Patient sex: F
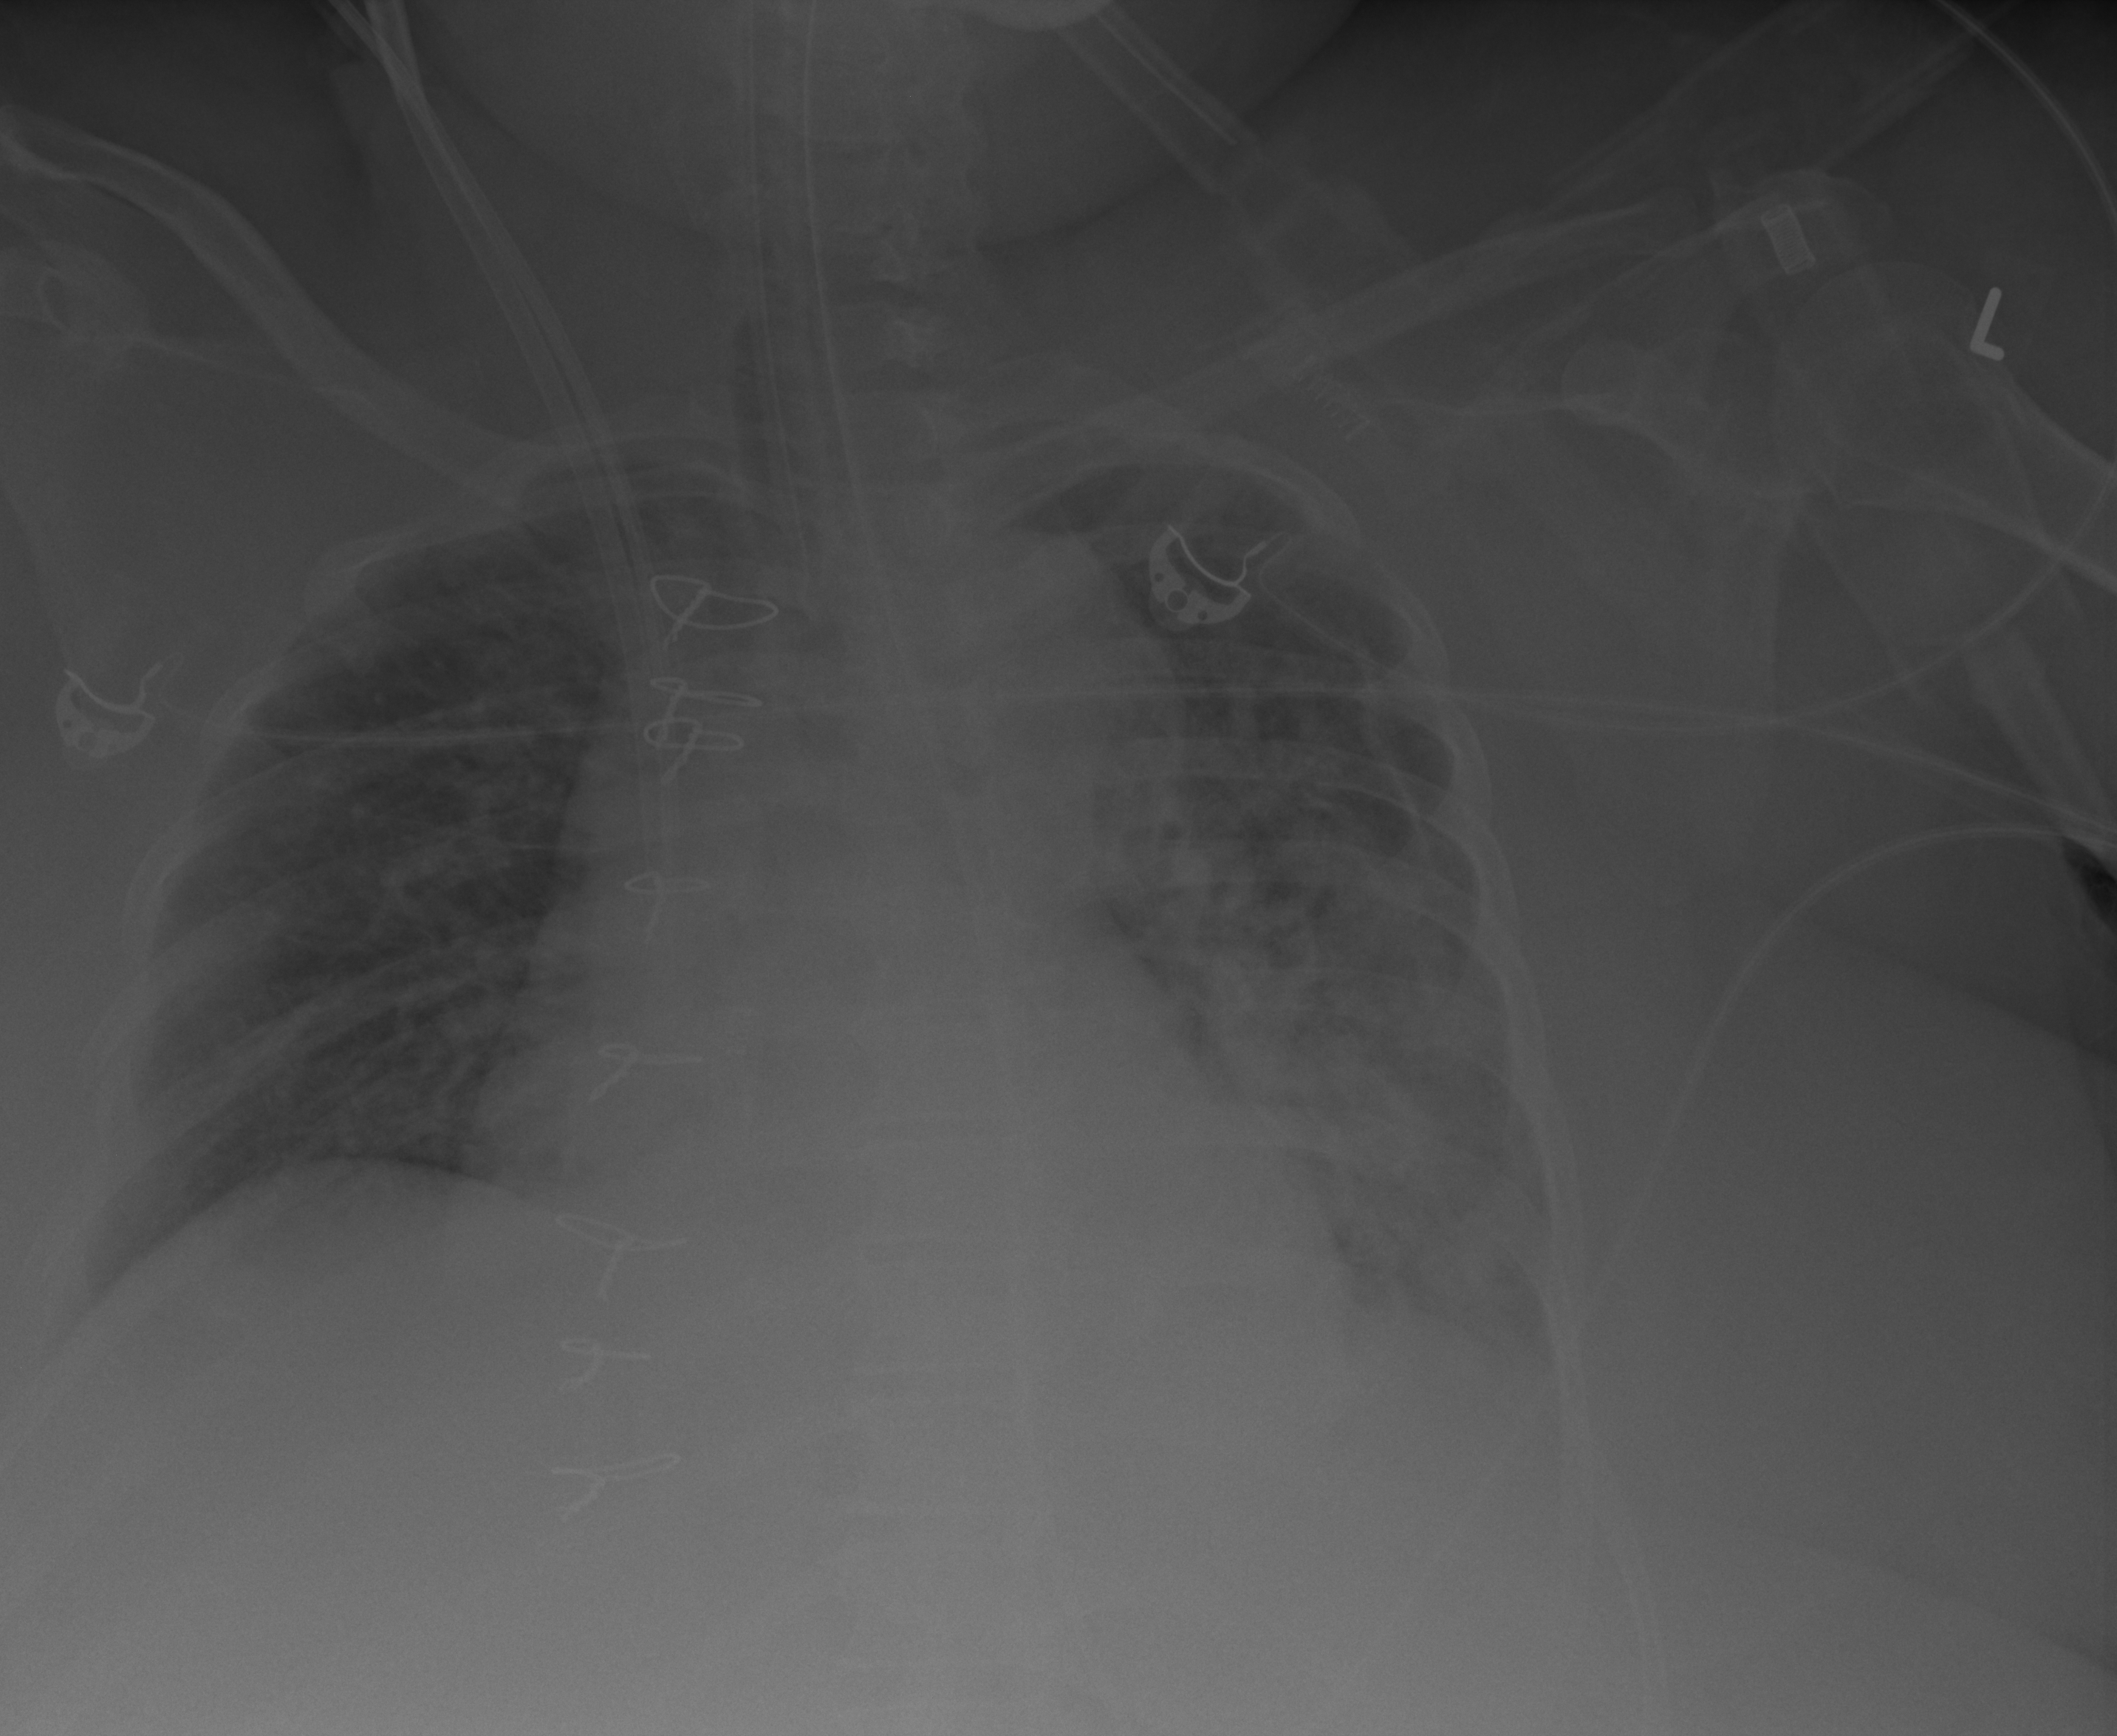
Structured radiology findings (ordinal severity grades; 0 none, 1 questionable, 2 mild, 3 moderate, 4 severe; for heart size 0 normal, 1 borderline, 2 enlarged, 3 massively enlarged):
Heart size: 2
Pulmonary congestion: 2
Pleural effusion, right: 2
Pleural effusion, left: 2
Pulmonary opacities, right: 0
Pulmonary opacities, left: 3
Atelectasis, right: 0
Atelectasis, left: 3